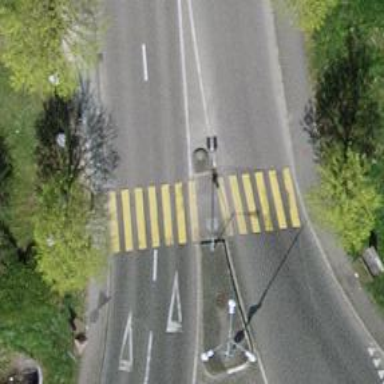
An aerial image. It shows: Marked footway crossing with asphalt surface and crossing island.